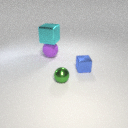
small green metal sphere in front of large purple rubber sphere